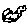
Label: bird